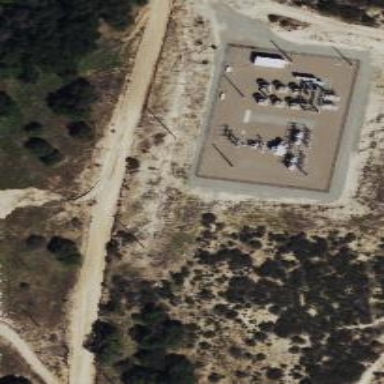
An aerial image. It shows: Outdoor power substation surrounded by fence. The substation operates at the distribution level.